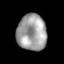
Tissue: prostate
Cell type: T cells
Senescence score: 0.7139
Nuclear area (px): 1050
Mean DAPI intensity: 159.035